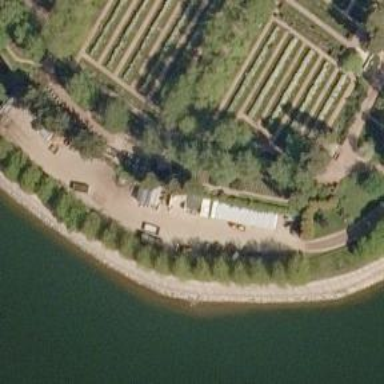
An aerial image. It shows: Sector within cemetery.